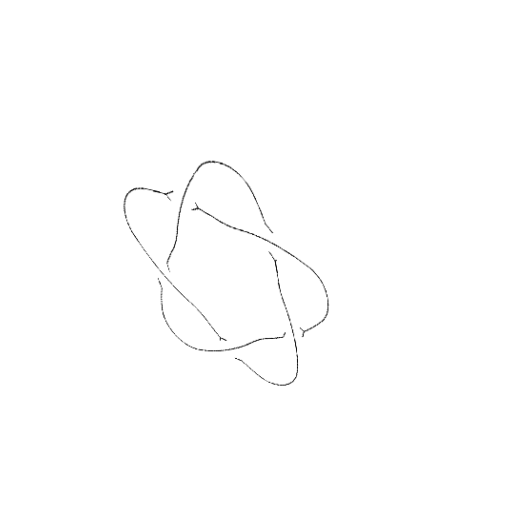
Crossing number: 5